Aerial crown-view tile of a tropical tree (Barro Colorado Island, Panama), acquired 20250512:
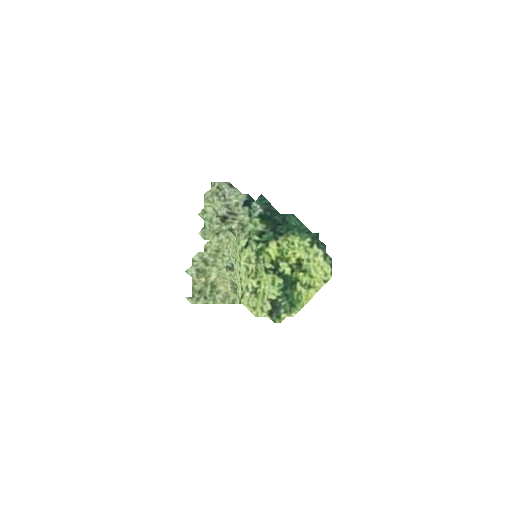
Species: Nectandra lineata
GBIF accepted scientific name: Nectandra lineata
Crown area: 19.266 m²